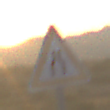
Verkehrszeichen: VerengteFahrbahn
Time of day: SunriseSunset
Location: Outdoor (Nature)
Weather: PartlyCloudy
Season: NotSpecified
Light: Natural